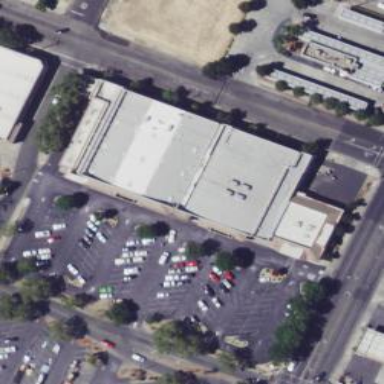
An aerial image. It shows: Supermarket building.